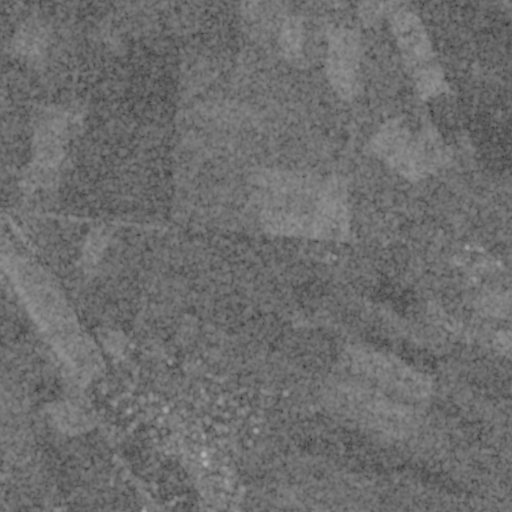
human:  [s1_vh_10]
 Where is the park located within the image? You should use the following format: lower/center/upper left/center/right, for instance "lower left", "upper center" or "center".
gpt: The park is located in the lower of the image.
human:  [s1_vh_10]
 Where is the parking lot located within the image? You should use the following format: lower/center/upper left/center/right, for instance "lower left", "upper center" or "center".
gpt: The parking lot is located in the lower left of the image.
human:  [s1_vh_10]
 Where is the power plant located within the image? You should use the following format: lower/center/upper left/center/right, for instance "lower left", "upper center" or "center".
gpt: There is no power plant in the image.

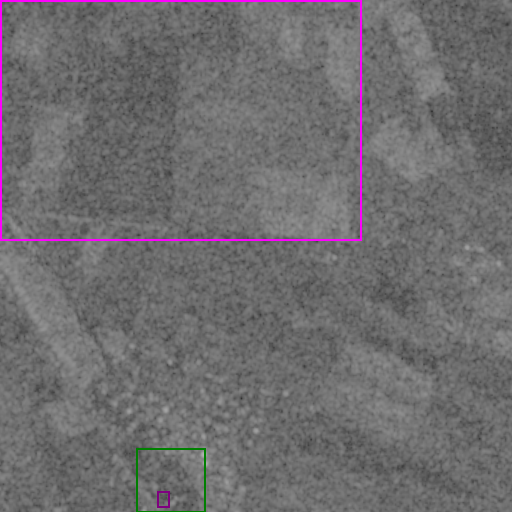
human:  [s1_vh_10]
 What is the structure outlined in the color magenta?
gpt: The structure outlined in magenta is a crop field.
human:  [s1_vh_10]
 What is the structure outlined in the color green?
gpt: The structure outlined in green is a park.
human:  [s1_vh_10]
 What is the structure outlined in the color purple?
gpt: The structure outlined in purple is a parking lot.
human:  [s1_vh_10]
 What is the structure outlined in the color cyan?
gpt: There is no cyan outline.